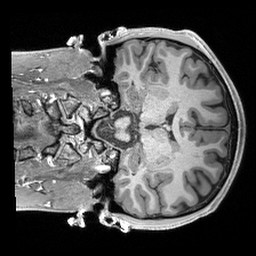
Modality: T1w
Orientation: coronal
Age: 20
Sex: male
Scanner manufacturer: siemens
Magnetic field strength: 3 T
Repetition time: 2.4 s
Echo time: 0.00191 s